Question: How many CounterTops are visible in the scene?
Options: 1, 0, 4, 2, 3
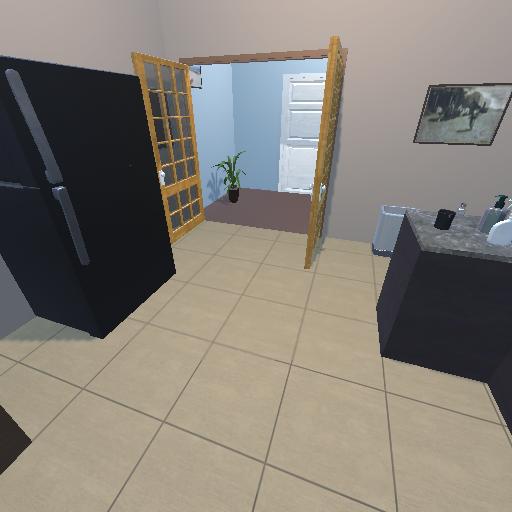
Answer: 1